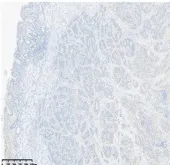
Pathologic examination. Immunohistochemistry of somatostatin.
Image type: pathology (immunostaining)